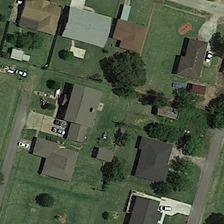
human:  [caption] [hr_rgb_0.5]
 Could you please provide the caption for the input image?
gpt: some buildings and some green trees are in a medium residential area .

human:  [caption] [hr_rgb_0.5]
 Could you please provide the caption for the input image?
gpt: a long road passes through the residential area .

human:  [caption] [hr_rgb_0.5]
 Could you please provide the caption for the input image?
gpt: some buildings and some green trees are in a medium residential area .

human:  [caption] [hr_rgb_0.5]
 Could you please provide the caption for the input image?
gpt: many residential houses are on the lawn, like straight line,like ring .

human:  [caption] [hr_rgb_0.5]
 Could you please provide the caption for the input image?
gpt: many residential houses are on the lawn, like straight line,like ring .